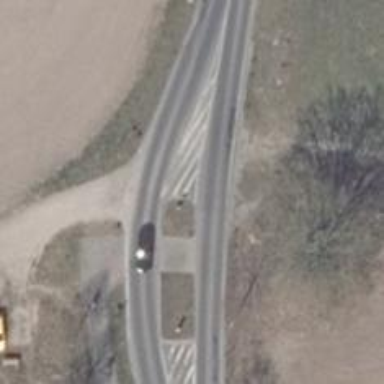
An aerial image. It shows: Asphalt road classified as tertiary.